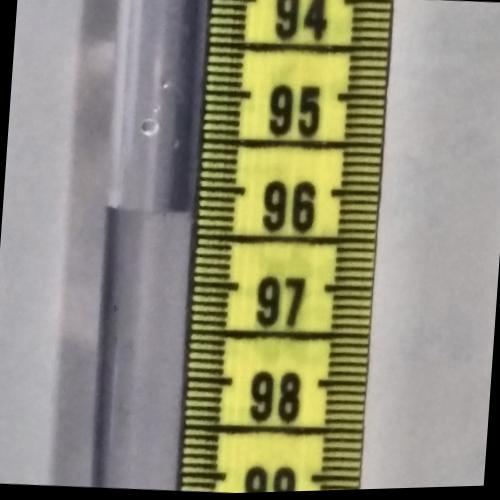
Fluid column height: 96.3 cm